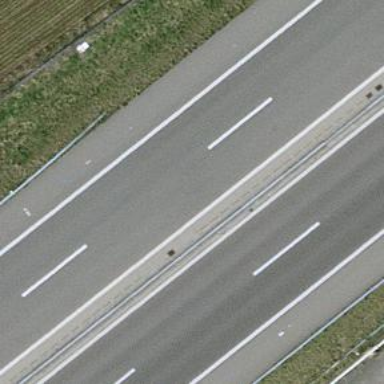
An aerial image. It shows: View of motorway.